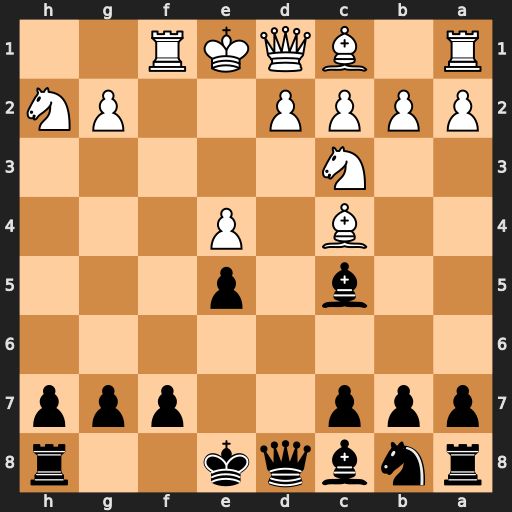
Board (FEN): rnbqk2r/ppp2ppp/8/2b1p3/2B1P3/2N5/PPPP2PN/R1BQKR2
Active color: b
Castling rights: Qkq
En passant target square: -
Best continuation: Qh4+ Ke2 Qxh2